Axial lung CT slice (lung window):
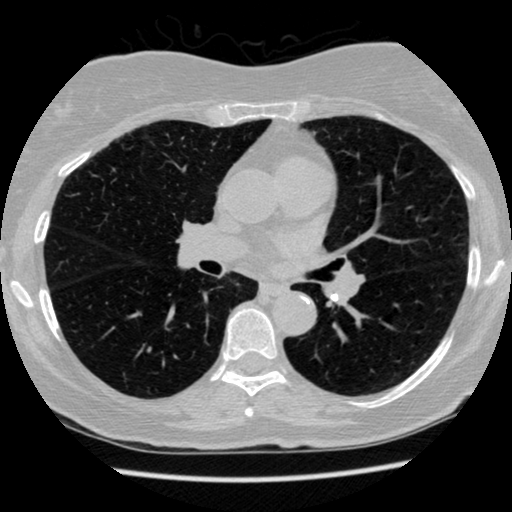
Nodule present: no